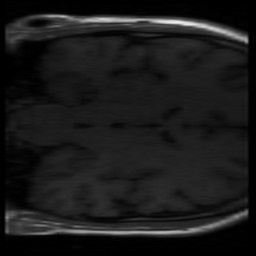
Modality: T1w
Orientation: coronal